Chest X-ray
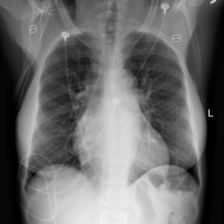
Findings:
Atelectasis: negative
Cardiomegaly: positive
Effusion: negative
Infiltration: negative
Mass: negative
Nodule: negative
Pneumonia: negative
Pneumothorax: negative
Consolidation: negative
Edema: negative
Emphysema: negative
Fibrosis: negative
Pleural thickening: negative
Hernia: negative